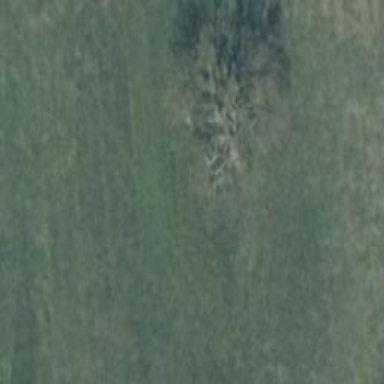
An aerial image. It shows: Deciduous broadleaved tree.